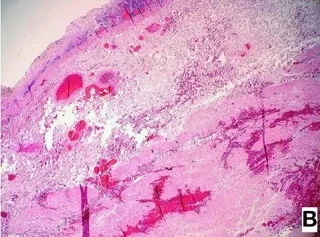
Hematoxylin, and . Eosin-stained (H&E) sections of the resected stomach revealed the presence of the extensive necrosis affecting the entire gastric wall.
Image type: pathology (h&e)